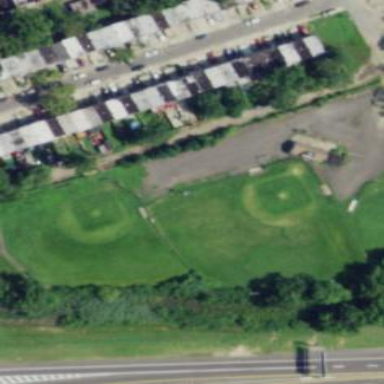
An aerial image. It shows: Baseball pitch for leisure land.